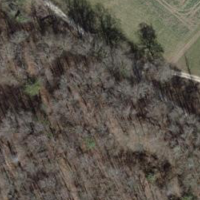
EUNIS habitat code: 41
Species observed at this site:
Tettigonia viridissima
Melittis melissophyllum